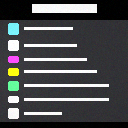
Screen state: on